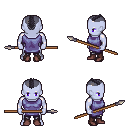
a pixel art fantasy rpg character, male body template, dark elf, purple skin, chain tabard jacket, metal pants, raven short mohawk hairstyle, maroon shoes, spear, four views (front, back, left, right), 2x2 character sprite sheet, small pixel art, hard edges, no anti-aliasing